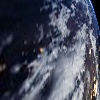
Label: cloud